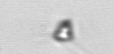
Label: Pyramimonas